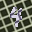
Label: 4